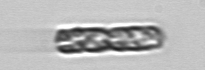
Label: Dactyliosolen_fragilissimus